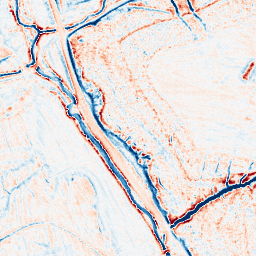
Category: edge_preserving
Decomposition family: anisotropic_diffusion
Decomposition parameters: iterations: 50
kappa: 100
gamma: 0.05
Upsampling method: sinc_hamming
Upsampling parameters: scale: 4
kernel_size: 8
Upsampling scale: 4